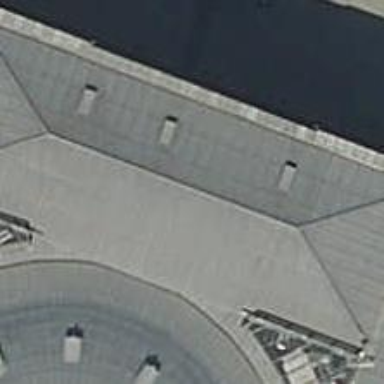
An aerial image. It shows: Building with skillion roof made of metal sheets.